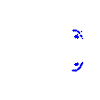
Particle: proton